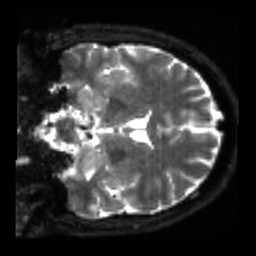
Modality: sbref
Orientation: coronal
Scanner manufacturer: siemens
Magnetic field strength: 3 T
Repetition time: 4 s
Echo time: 0.0594 s